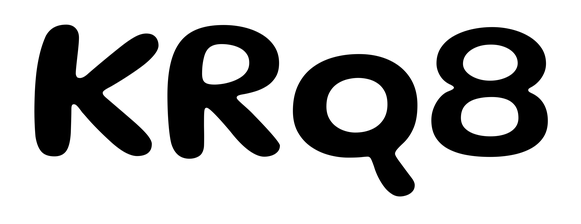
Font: Gluten_Medium